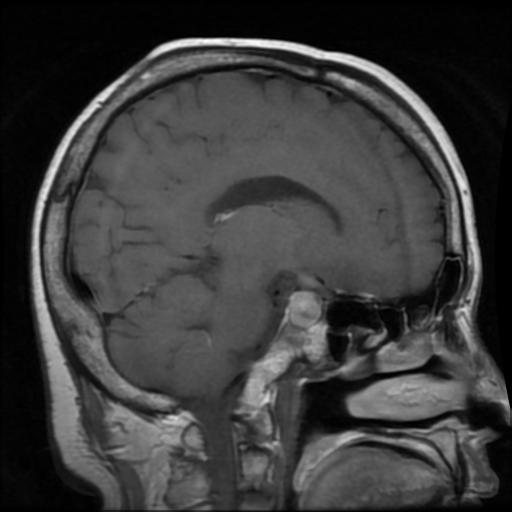
Label: pituitary